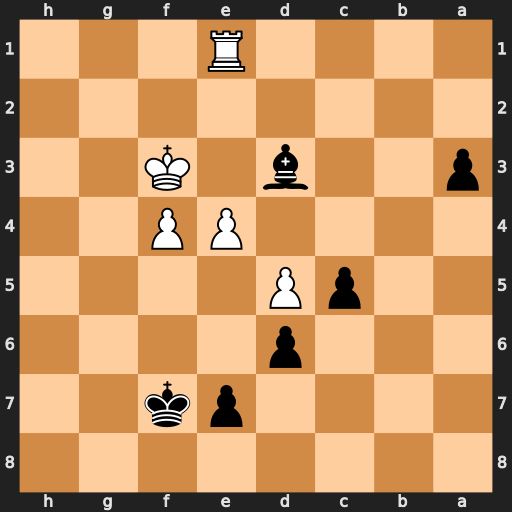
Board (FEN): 8/4pk2/3p4/2pP4/4PP2/p2b1K2/8/4R3
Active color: b
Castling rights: -
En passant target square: -
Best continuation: a2 Ra1 Bb1